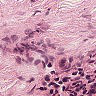
Metastatic tissue present: no